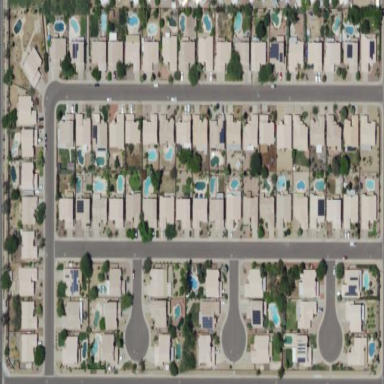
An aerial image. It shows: This residential area consists of single-family homes.